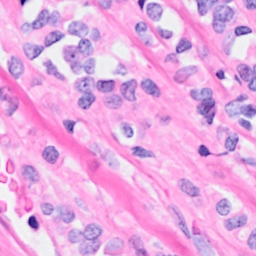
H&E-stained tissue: Breast